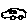
Label: car